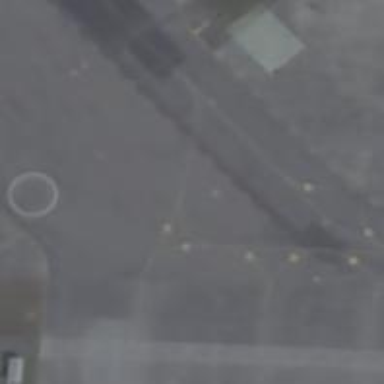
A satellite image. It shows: View of taxiway at the airport.